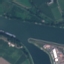
Land use / land cover class: River